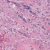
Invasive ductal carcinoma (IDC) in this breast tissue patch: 1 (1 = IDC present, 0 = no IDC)